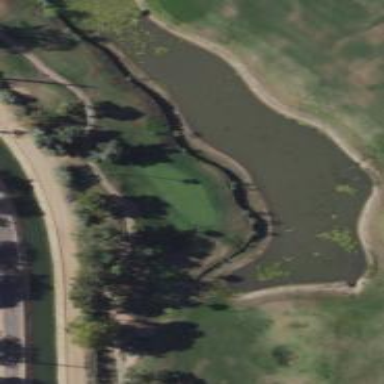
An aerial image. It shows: Water hazard in golf course. The hazard is natural water feature.